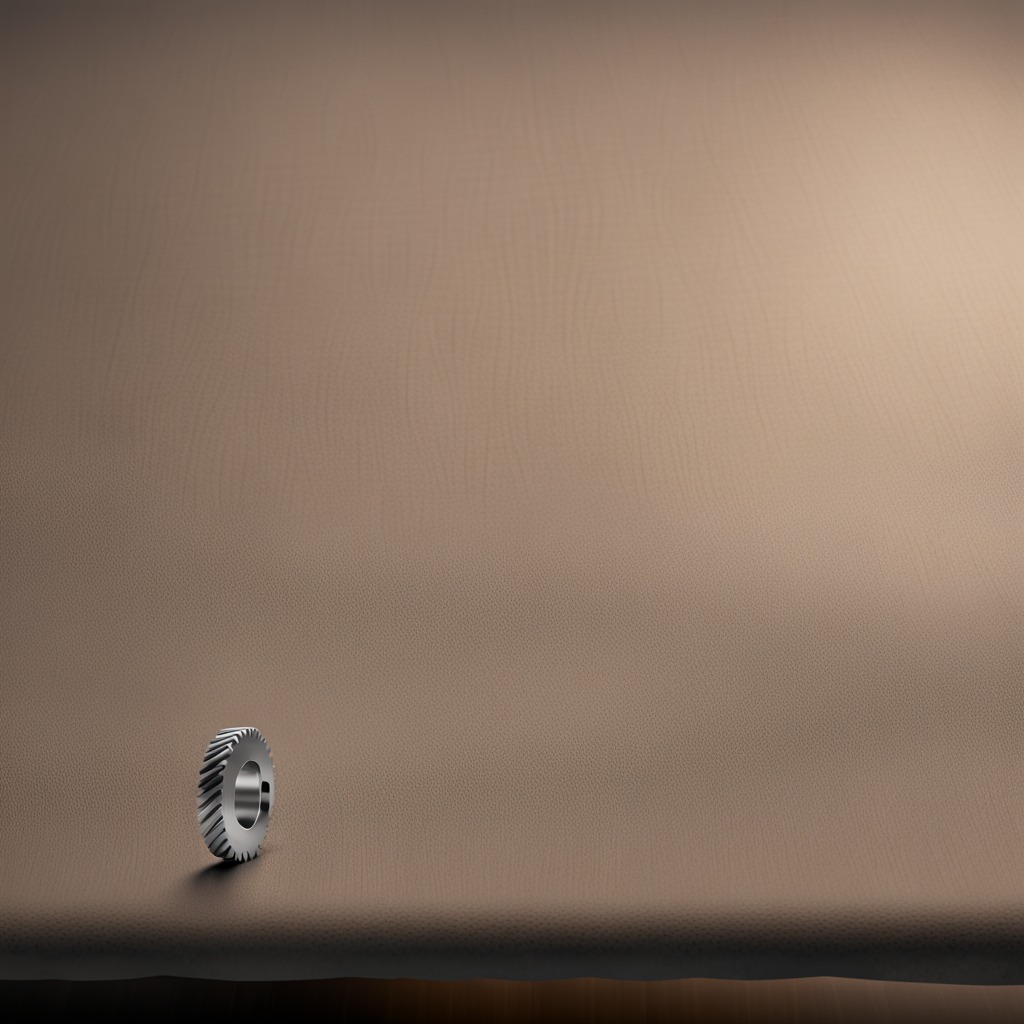
A steel gear with teeth is lying on a wooden table.